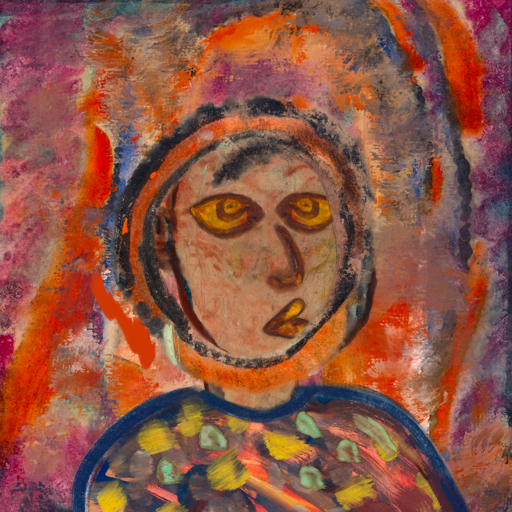
Background: Experience, Head And Neck Side: Orphan, Face Side: Comrade, Bust: Mother_And_Son_Mother, Hair Side: Childish, Head Accessory: Blank, Second Necklace: Blank, Necklace: Blank, Baby: Blank